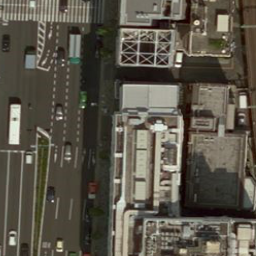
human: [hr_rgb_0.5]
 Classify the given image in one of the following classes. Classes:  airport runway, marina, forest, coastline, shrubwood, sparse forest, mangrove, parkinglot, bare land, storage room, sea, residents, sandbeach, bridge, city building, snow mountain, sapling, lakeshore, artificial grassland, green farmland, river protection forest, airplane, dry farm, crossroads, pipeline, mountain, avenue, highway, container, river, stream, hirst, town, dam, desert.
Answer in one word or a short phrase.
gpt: city building